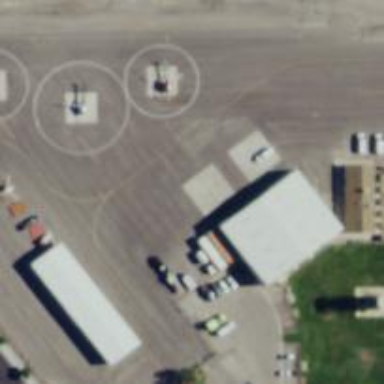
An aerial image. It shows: Image showing helipad at airport.